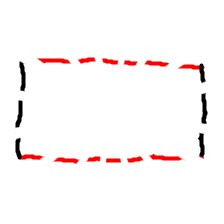
Shape: rectangle